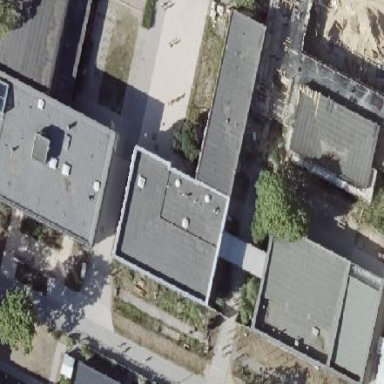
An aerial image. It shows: School building.